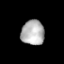
Tissue: lung
Cell type: Epithelial cells
Senescence score: 0.2436
Nuclear area (px): 565
Mean DAPI intensity: 178.793